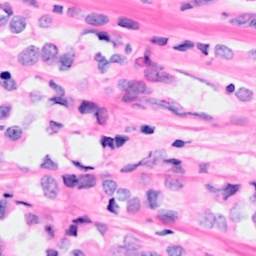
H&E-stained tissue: Breast